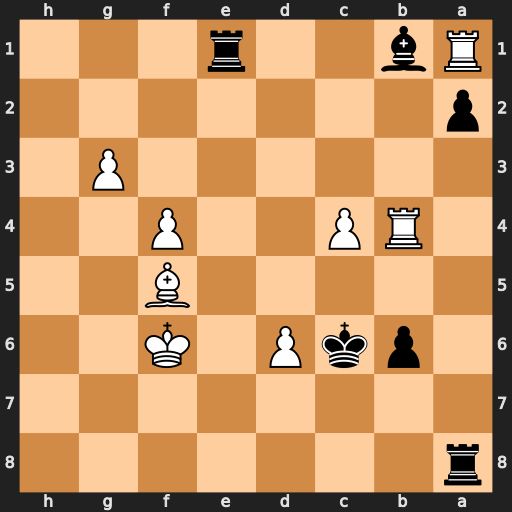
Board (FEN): r7/8/1pkP1K2/5B2/1RP2P2/6P1/p7/Rb2r3
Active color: b
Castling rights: -
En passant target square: -
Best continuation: Rf8+ Kg7 Rxf5 Rxa2 Bxa2